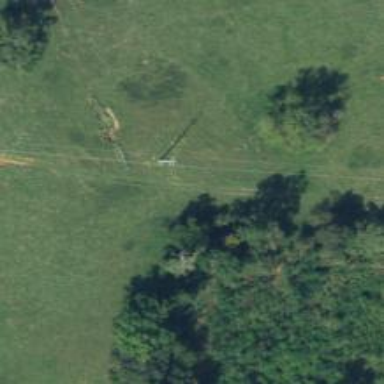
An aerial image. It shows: Power tower.